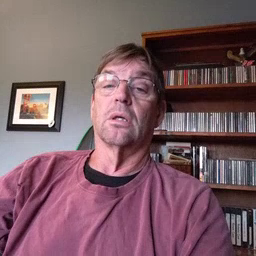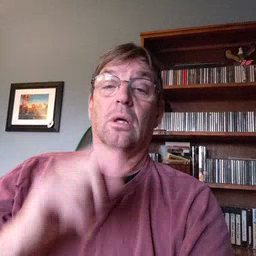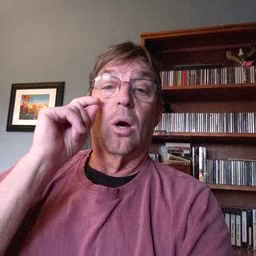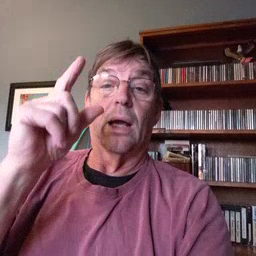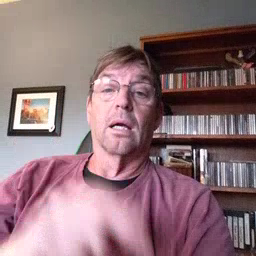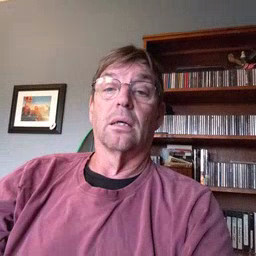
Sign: awake